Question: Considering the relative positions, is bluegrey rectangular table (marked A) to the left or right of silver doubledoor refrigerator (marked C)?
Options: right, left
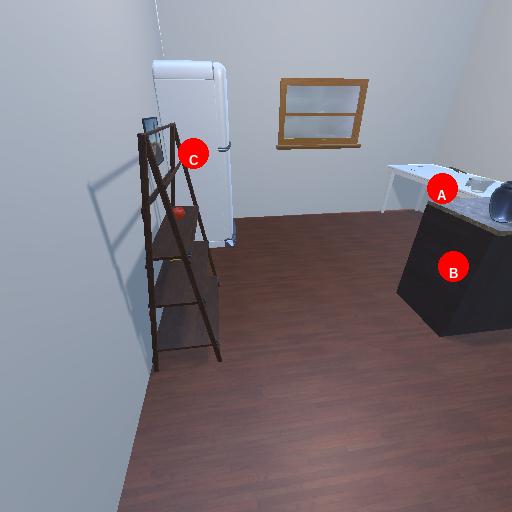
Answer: right